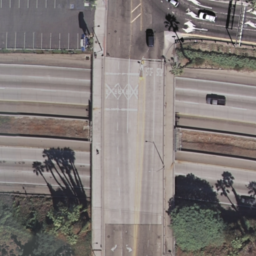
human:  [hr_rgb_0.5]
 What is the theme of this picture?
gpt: overpass

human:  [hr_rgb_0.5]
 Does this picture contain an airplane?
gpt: no

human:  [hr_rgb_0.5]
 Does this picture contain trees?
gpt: yes

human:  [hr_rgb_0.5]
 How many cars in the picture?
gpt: four

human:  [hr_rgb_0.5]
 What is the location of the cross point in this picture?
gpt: center